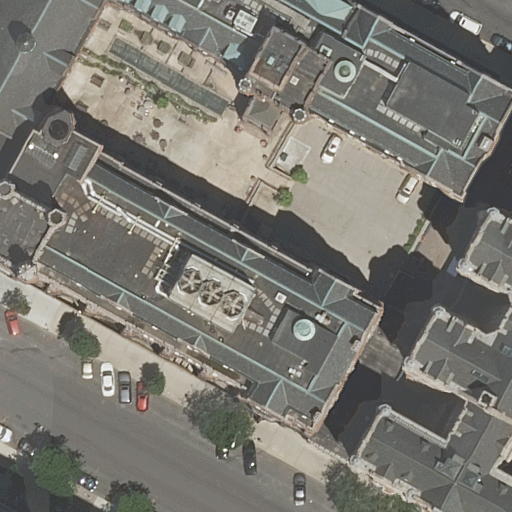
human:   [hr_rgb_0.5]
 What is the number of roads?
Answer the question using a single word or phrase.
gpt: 2

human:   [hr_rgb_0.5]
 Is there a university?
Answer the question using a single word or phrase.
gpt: yes

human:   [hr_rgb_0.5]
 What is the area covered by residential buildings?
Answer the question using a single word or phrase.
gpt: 5269m2

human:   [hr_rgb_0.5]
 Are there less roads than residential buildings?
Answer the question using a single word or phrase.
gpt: yes

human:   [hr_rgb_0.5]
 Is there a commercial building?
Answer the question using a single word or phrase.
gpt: no

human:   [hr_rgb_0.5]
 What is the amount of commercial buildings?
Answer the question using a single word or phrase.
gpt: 0

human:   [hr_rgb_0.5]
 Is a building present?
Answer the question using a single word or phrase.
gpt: yes

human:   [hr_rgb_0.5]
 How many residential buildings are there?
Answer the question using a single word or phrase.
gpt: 6

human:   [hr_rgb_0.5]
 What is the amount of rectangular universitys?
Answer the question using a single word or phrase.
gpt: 3

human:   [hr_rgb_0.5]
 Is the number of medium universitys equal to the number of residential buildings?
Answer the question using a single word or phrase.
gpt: no

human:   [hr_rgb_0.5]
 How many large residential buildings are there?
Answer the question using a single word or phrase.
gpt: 3

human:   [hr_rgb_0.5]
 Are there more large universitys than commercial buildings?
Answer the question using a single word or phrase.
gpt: yes

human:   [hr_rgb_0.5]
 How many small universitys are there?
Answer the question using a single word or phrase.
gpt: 0

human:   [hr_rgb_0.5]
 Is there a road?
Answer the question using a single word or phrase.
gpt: yes

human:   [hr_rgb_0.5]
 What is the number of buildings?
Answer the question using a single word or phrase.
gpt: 6

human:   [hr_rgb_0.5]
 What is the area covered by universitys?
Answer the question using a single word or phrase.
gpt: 20465m2

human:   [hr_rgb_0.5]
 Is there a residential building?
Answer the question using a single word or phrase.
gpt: yes

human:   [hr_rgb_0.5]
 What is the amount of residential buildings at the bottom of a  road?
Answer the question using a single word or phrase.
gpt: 4

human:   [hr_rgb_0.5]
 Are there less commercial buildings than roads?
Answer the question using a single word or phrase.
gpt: yes

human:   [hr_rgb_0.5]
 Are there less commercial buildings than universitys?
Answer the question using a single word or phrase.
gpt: yes

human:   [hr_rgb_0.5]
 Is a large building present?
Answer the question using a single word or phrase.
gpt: yes

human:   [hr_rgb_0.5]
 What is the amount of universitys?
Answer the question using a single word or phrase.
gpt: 3

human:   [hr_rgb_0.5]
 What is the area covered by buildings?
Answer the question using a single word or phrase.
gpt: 5269m2

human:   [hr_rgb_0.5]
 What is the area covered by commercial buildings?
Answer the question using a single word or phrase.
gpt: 0m2

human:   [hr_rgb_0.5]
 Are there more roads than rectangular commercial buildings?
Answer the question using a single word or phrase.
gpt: yes

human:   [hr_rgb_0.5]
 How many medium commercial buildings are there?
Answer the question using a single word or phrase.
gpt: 0

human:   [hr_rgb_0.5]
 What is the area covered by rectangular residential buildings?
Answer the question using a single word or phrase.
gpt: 62m2

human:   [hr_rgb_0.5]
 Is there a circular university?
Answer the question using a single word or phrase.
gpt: no

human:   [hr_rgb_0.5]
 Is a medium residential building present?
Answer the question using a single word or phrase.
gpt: yes

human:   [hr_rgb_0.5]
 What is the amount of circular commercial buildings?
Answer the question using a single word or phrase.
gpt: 0

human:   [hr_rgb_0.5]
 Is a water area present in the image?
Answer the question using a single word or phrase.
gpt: no

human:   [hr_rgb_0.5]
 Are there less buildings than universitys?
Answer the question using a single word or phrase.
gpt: no

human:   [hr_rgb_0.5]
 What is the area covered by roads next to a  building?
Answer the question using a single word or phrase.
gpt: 0m2

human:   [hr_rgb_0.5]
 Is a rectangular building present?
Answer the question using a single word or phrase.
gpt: yes

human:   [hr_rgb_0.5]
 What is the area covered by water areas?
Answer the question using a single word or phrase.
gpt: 0m2

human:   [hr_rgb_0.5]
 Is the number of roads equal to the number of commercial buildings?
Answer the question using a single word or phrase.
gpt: no

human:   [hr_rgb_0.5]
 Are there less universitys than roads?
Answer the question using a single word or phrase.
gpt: no

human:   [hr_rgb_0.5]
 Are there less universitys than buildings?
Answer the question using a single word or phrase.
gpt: yes

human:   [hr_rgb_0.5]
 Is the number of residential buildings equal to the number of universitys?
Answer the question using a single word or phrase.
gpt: no

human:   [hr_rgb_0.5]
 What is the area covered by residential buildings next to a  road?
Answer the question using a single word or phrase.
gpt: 5269m2

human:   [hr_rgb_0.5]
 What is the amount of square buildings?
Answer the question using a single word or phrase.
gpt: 0

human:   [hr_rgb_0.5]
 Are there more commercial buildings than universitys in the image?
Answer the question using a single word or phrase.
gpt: no

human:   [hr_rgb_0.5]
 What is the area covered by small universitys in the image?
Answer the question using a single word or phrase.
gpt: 0m2

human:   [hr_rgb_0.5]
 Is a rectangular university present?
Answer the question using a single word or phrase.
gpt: yes

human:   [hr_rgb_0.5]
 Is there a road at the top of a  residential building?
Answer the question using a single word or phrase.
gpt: yes

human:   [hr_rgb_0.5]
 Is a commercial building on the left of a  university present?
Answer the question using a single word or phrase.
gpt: no

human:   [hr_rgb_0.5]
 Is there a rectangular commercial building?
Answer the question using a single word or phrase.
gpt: no

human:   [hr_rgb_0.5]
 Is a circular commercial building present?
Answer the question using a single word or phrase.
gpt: no

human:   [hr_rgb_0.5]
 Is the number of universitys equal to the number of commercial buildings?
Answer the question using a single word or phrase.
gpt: no

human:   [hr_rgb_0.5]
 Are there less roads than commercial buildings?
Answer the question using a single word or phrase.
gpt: no

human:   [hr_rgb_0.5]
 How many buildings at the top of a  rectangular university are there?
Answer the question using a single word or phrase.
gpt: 5

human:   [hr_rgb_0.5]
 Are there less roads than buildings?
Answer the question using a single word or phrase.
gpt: yes

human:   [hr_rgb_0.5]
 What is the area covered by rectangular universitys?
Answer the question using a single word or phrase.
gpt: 20465m2

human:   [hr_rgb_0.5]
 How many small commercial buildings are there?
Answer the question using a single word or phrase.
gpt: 0

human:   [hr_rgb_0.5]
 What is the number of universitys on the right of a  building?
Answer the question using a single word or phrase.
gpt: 2

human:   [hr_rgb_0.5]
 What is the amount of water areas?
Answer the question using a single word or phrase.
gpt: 0

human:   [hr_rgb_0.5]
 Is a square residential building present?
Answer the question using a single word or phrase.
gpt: no

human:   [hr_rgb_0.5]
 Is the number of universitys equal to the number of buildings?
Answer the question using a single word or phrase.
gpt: no

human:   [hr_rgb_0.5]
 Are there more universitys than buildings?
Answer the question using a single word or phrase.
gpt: no

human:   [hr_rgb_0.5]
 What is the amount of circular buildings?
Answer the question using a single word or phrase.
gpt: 0

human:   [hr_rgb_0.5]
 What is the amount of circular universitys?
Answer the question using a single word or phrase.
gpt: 0

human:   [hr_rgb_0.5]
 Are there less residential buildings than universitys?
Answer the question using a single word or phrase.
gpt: no

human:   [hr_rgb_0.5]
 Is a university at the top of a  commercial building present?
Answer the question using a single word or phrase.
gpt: no

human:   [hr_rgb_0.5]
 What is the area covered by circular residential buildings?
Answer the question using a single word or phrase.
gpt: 0m2